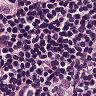
Metastatic tissue present: yes